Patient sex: M
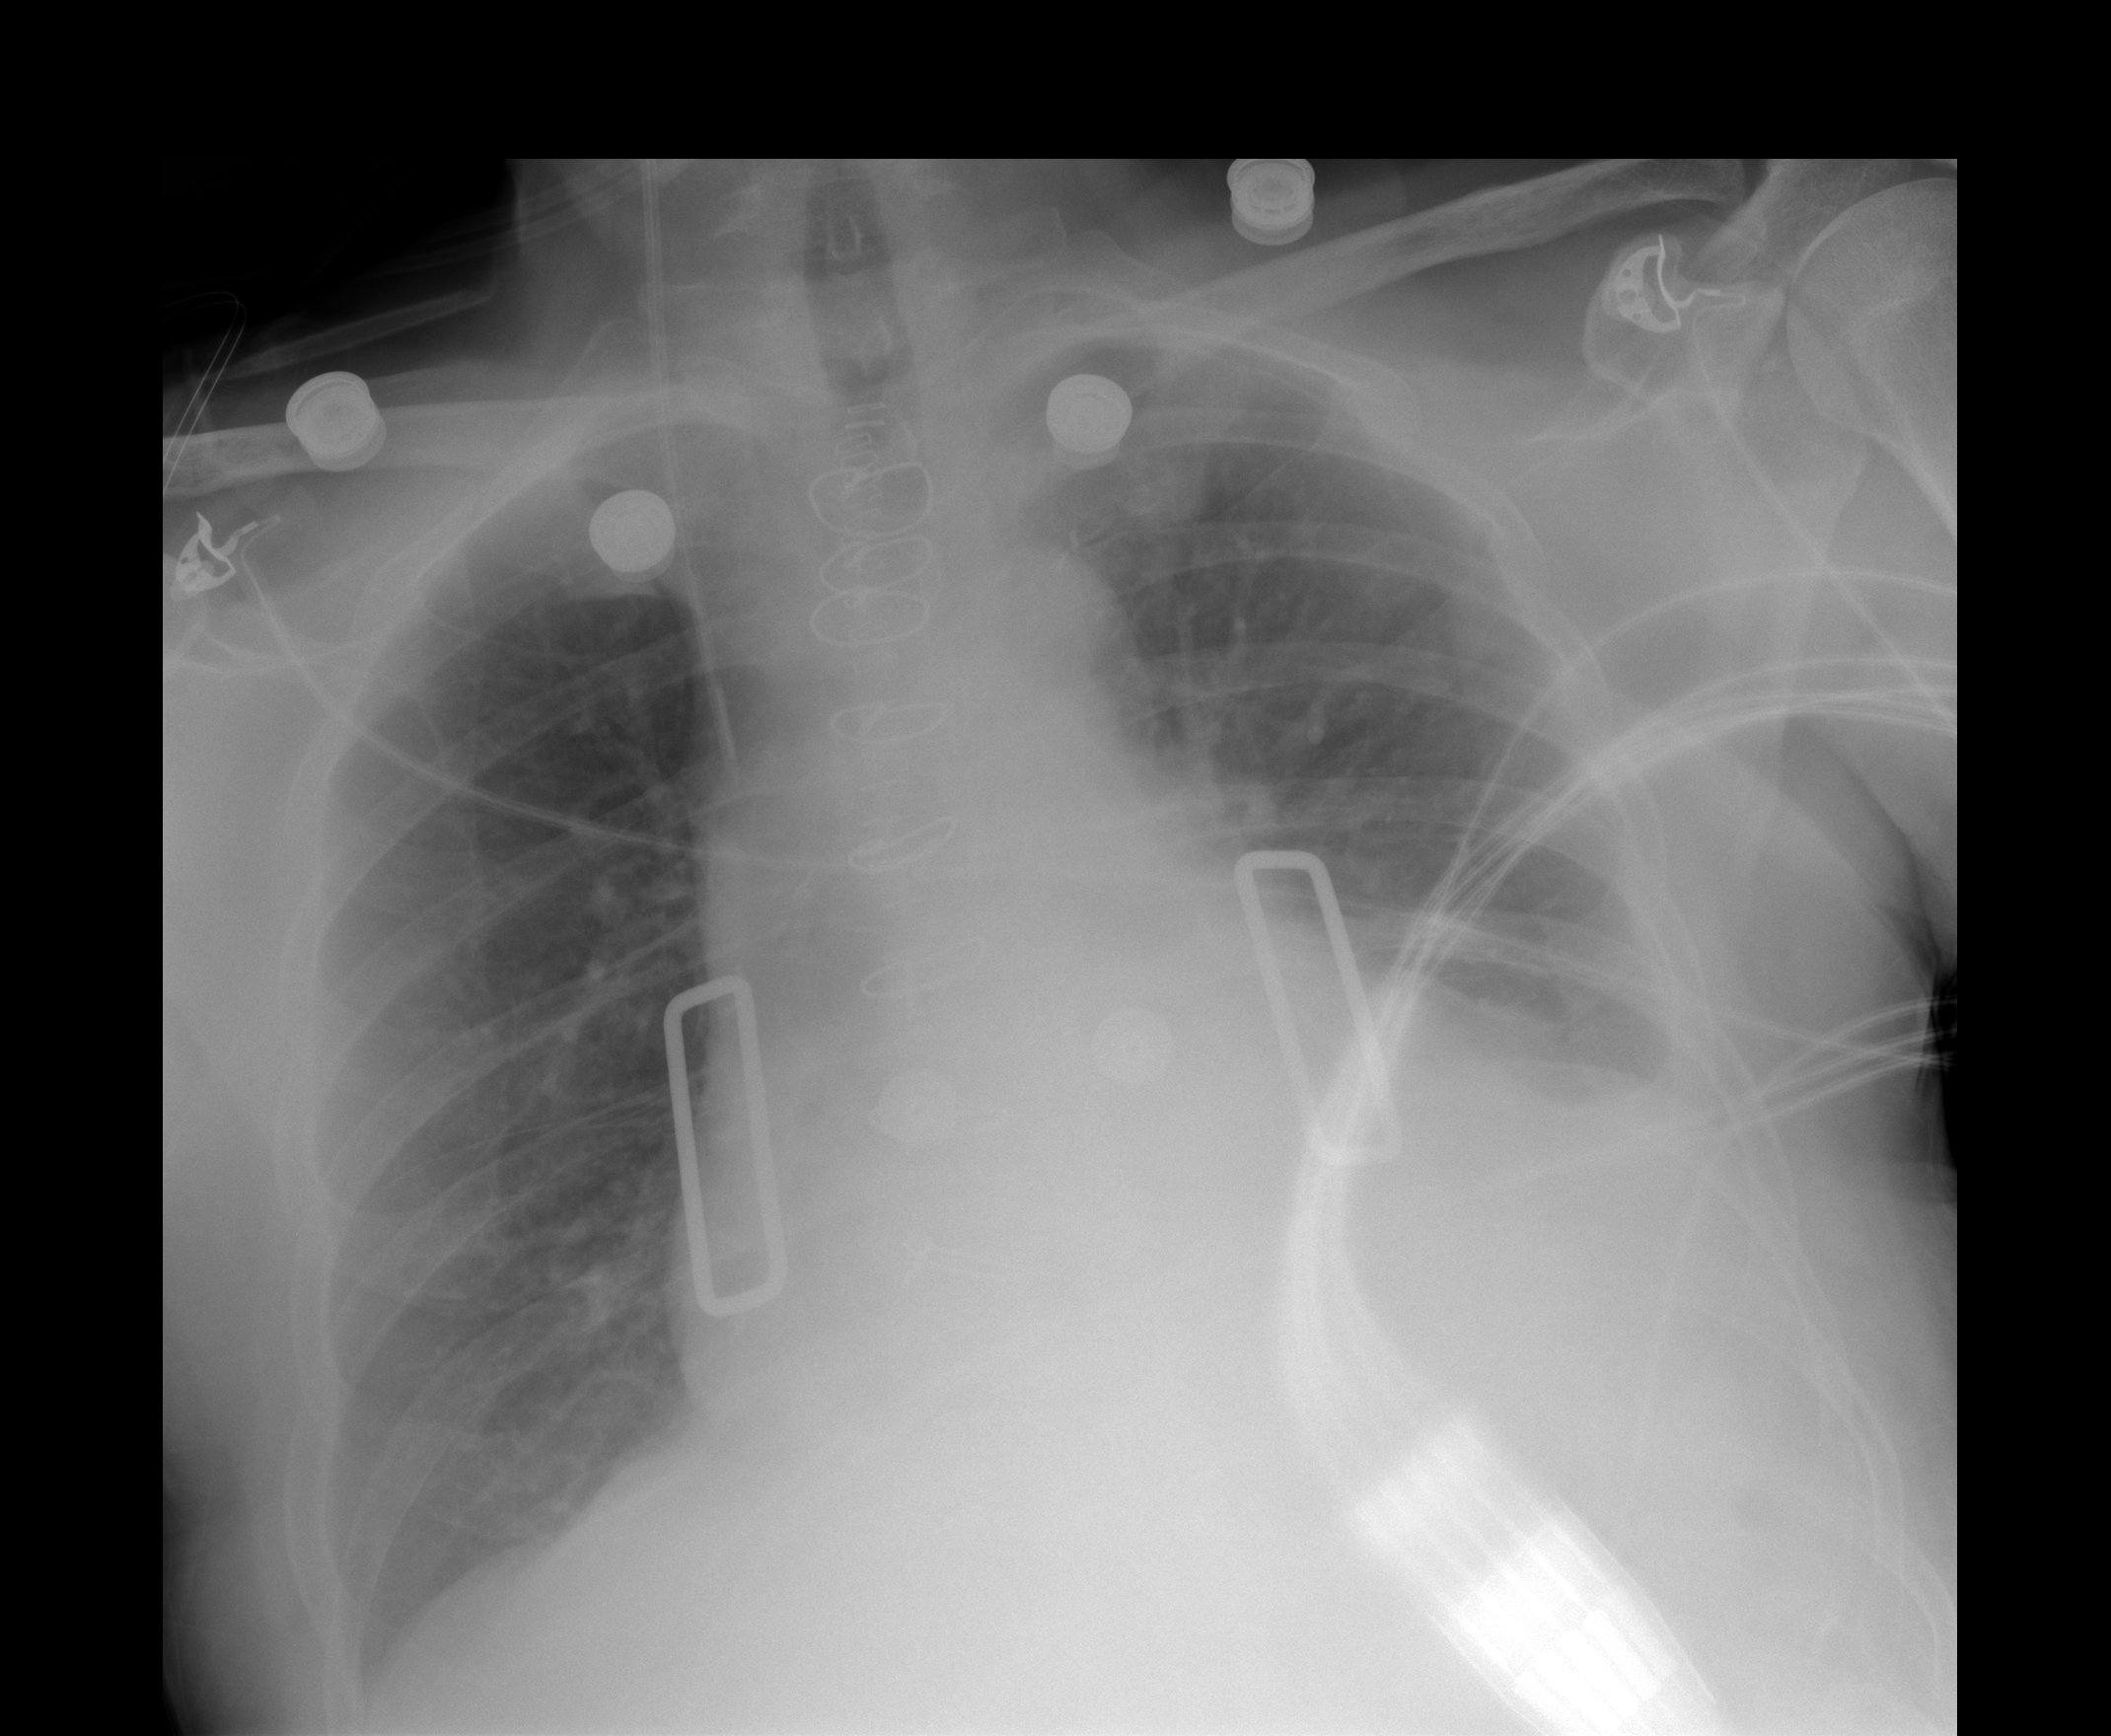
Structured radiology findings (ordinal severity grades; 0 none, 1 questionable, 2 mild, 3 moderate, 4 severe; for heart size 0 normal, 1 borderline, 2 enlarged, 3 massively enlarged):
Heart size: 2
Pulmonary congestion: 2
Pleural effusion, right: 1
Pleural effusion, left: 2
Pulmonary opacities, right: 0
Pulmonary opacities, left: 0
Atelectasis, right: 2
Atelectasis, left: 2